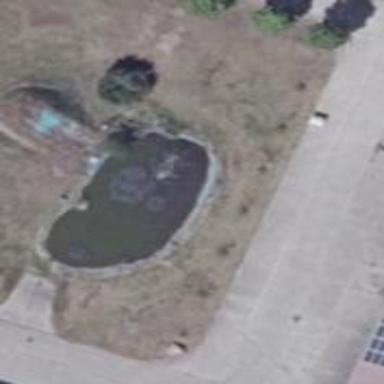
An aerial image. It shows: Pond surrounded by natural water.